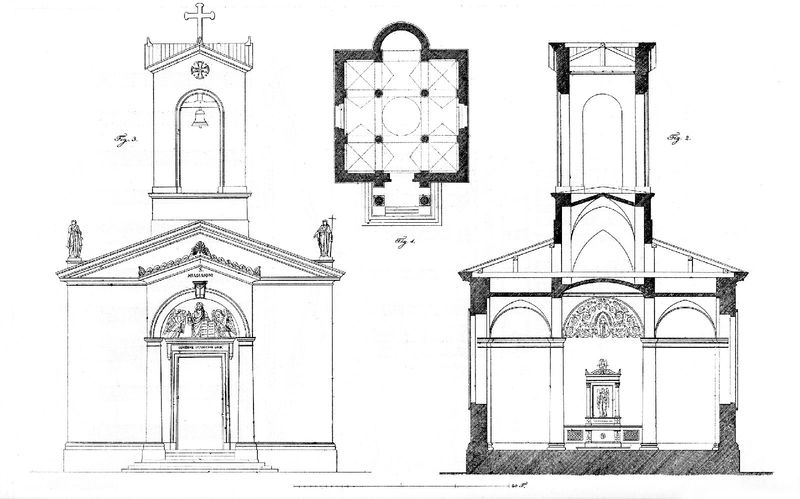
Titel: Entwurf einer größeren Kapelle, aus: “Anweisung zur Architectur des christlichen Cultus”
Künstler: Leo von Klenze
Schlagwörter: zeichnung, dach, architektur, kirche, turm, schiff, figuren, treppe, treppen, tor, eingang, glockenturm, kreuz, dom, seite, altar, portal, mittelschiff, glocke, seitenschiff, romanik, heilige, querschnitt, gebälk, riss, grundriss, kreuzgang, zentralbau, romanisch, vorne, anriss, zur, #kreuz, skuloturen